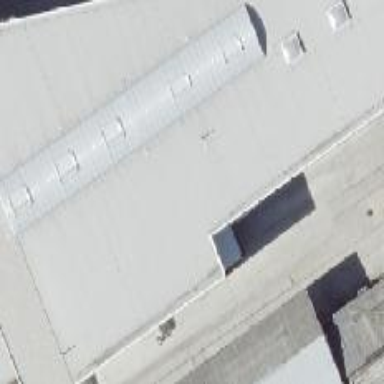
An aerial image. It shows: Warehouse building.